Interaction volume radius: 10 \u00c5
Interaction volume height: 50 \u00c5
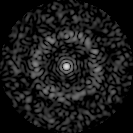
Disorder parameter: 0.8312